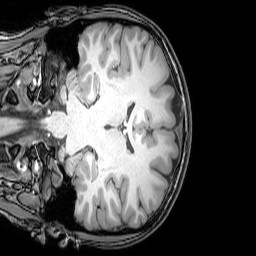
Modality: T1w
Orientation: coronal
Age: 21
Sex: female
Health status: healthy
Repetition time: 0.081 s
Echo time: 0.037 s